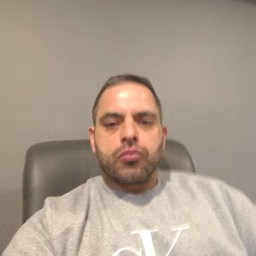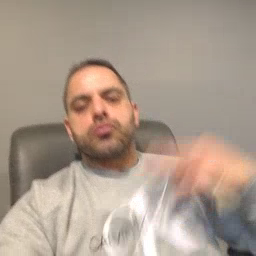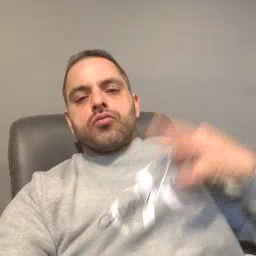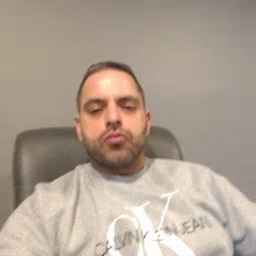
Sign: shirt